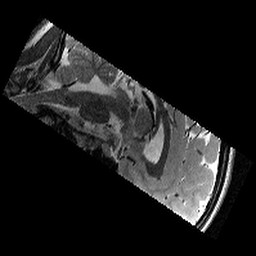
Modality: T2w
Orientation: sagittal
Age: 12
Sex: female
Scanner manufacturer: siemens
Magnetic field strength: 3 T
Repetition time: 9.23 s
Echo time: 0.067 s